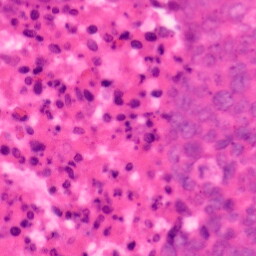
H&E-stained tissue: Colon